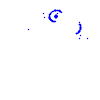
Particle: proton